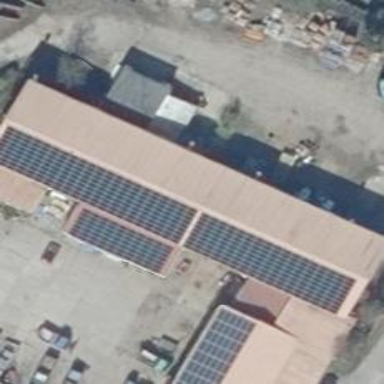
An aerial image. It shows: Solar photovoltaic panel generating electricity through small installation.